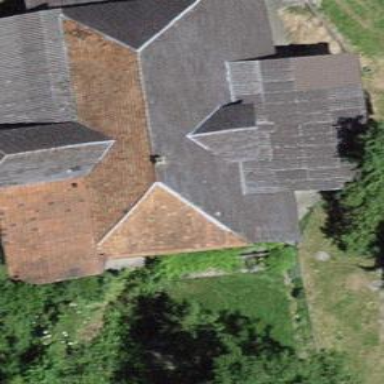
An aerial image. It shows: Farm building.